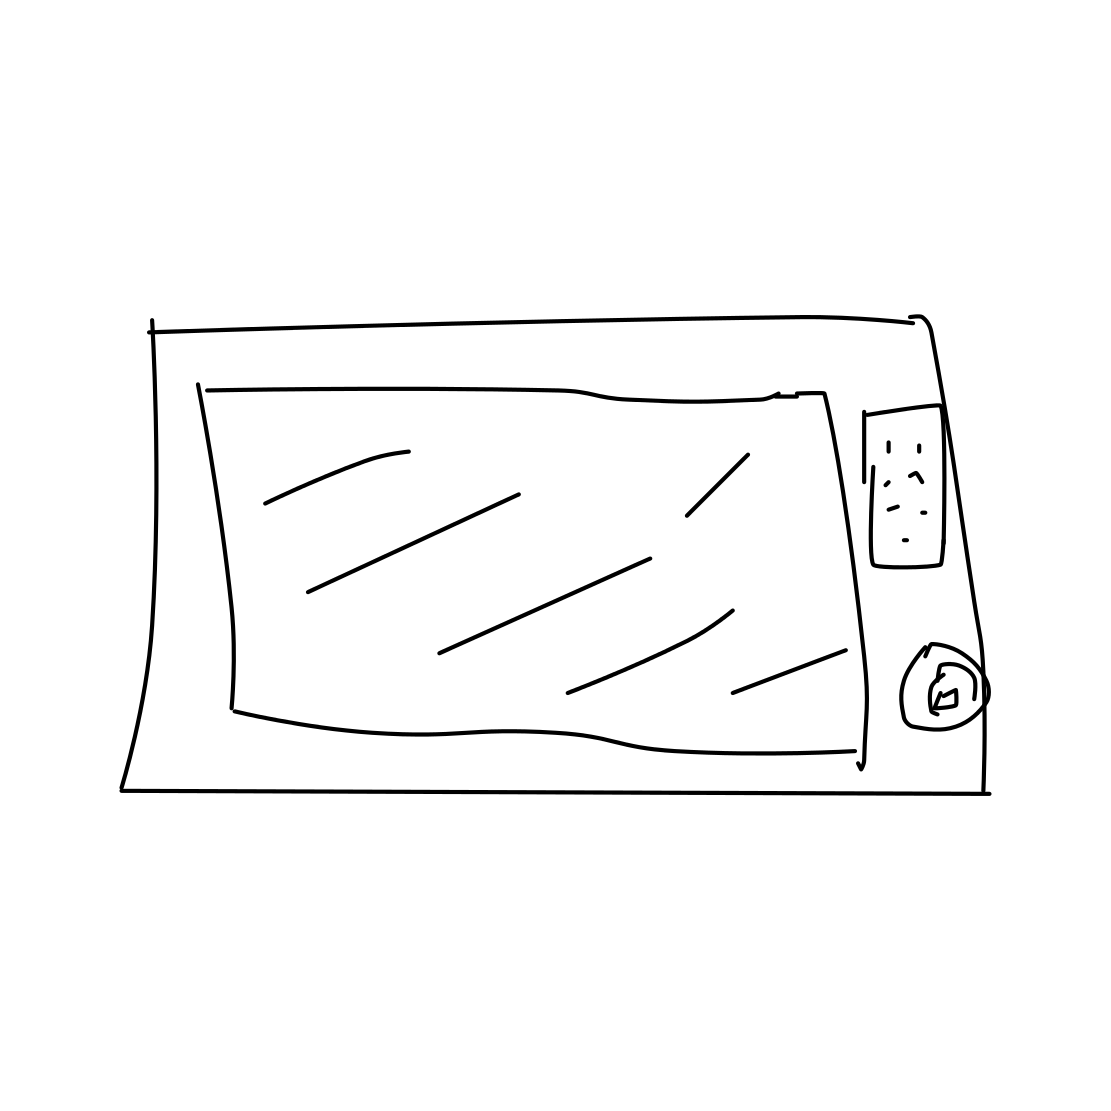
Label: tv